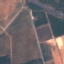
Label: PermanentCrop